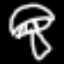
Label: mushroom